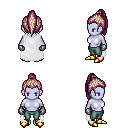
a pixel art fantasy rpg character, female body template, dark elf, purple skin, white cape, teal pants, white blonde long topknot hairstyle, metal gloves, gold boots, four views (front, back, left, right), 2x2 character sprite sheet, small pixel art, hard edges, no anti-aliasing